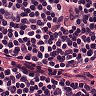
Metastatic tissue present: no